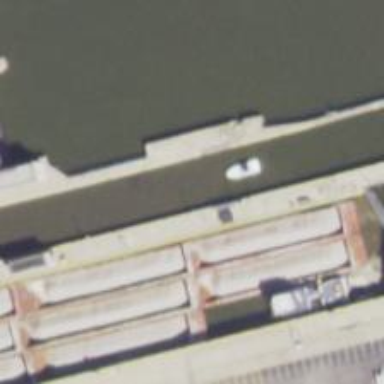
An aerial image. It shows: Lock gate along waterway.